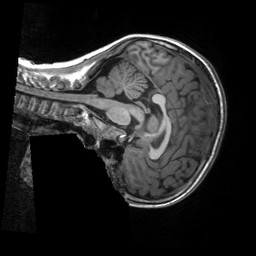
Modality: T1w
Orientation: sagittal
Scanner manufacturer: siemens
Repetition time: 2.3 s
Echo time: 0.00229 s